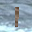
Label: 1